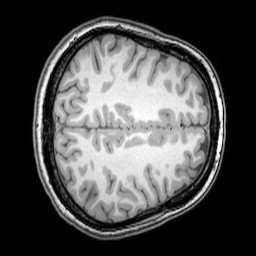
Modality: T1w
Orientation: axial
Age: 22
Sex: female
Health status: healthy
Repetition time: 0.081 s
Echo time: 0.037 s